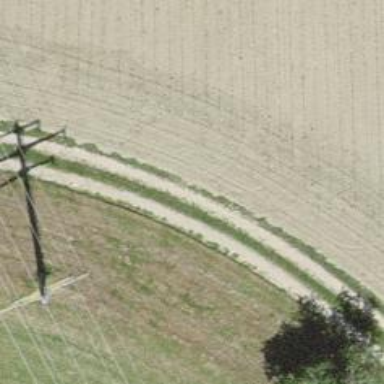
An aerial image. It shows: Gravel track with grade2 quality.